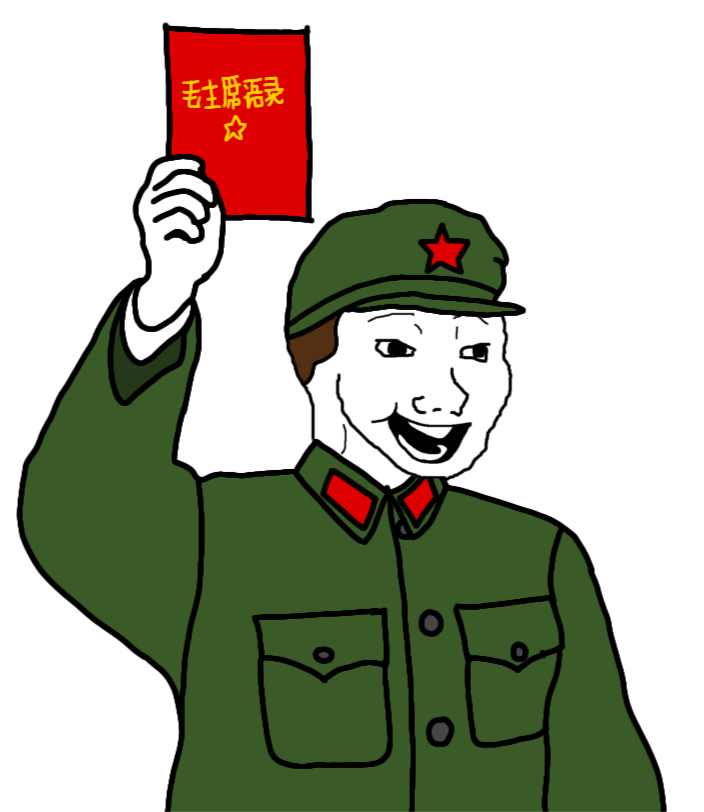
Label: 5_Bloomer